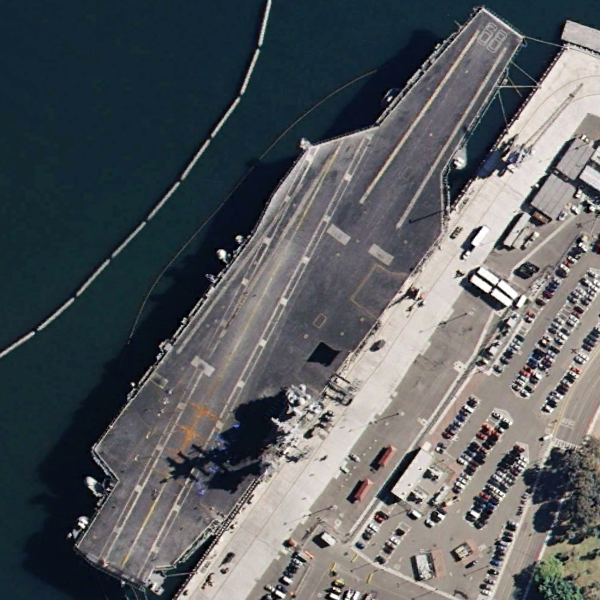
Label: aircraft_carrier